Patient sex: M
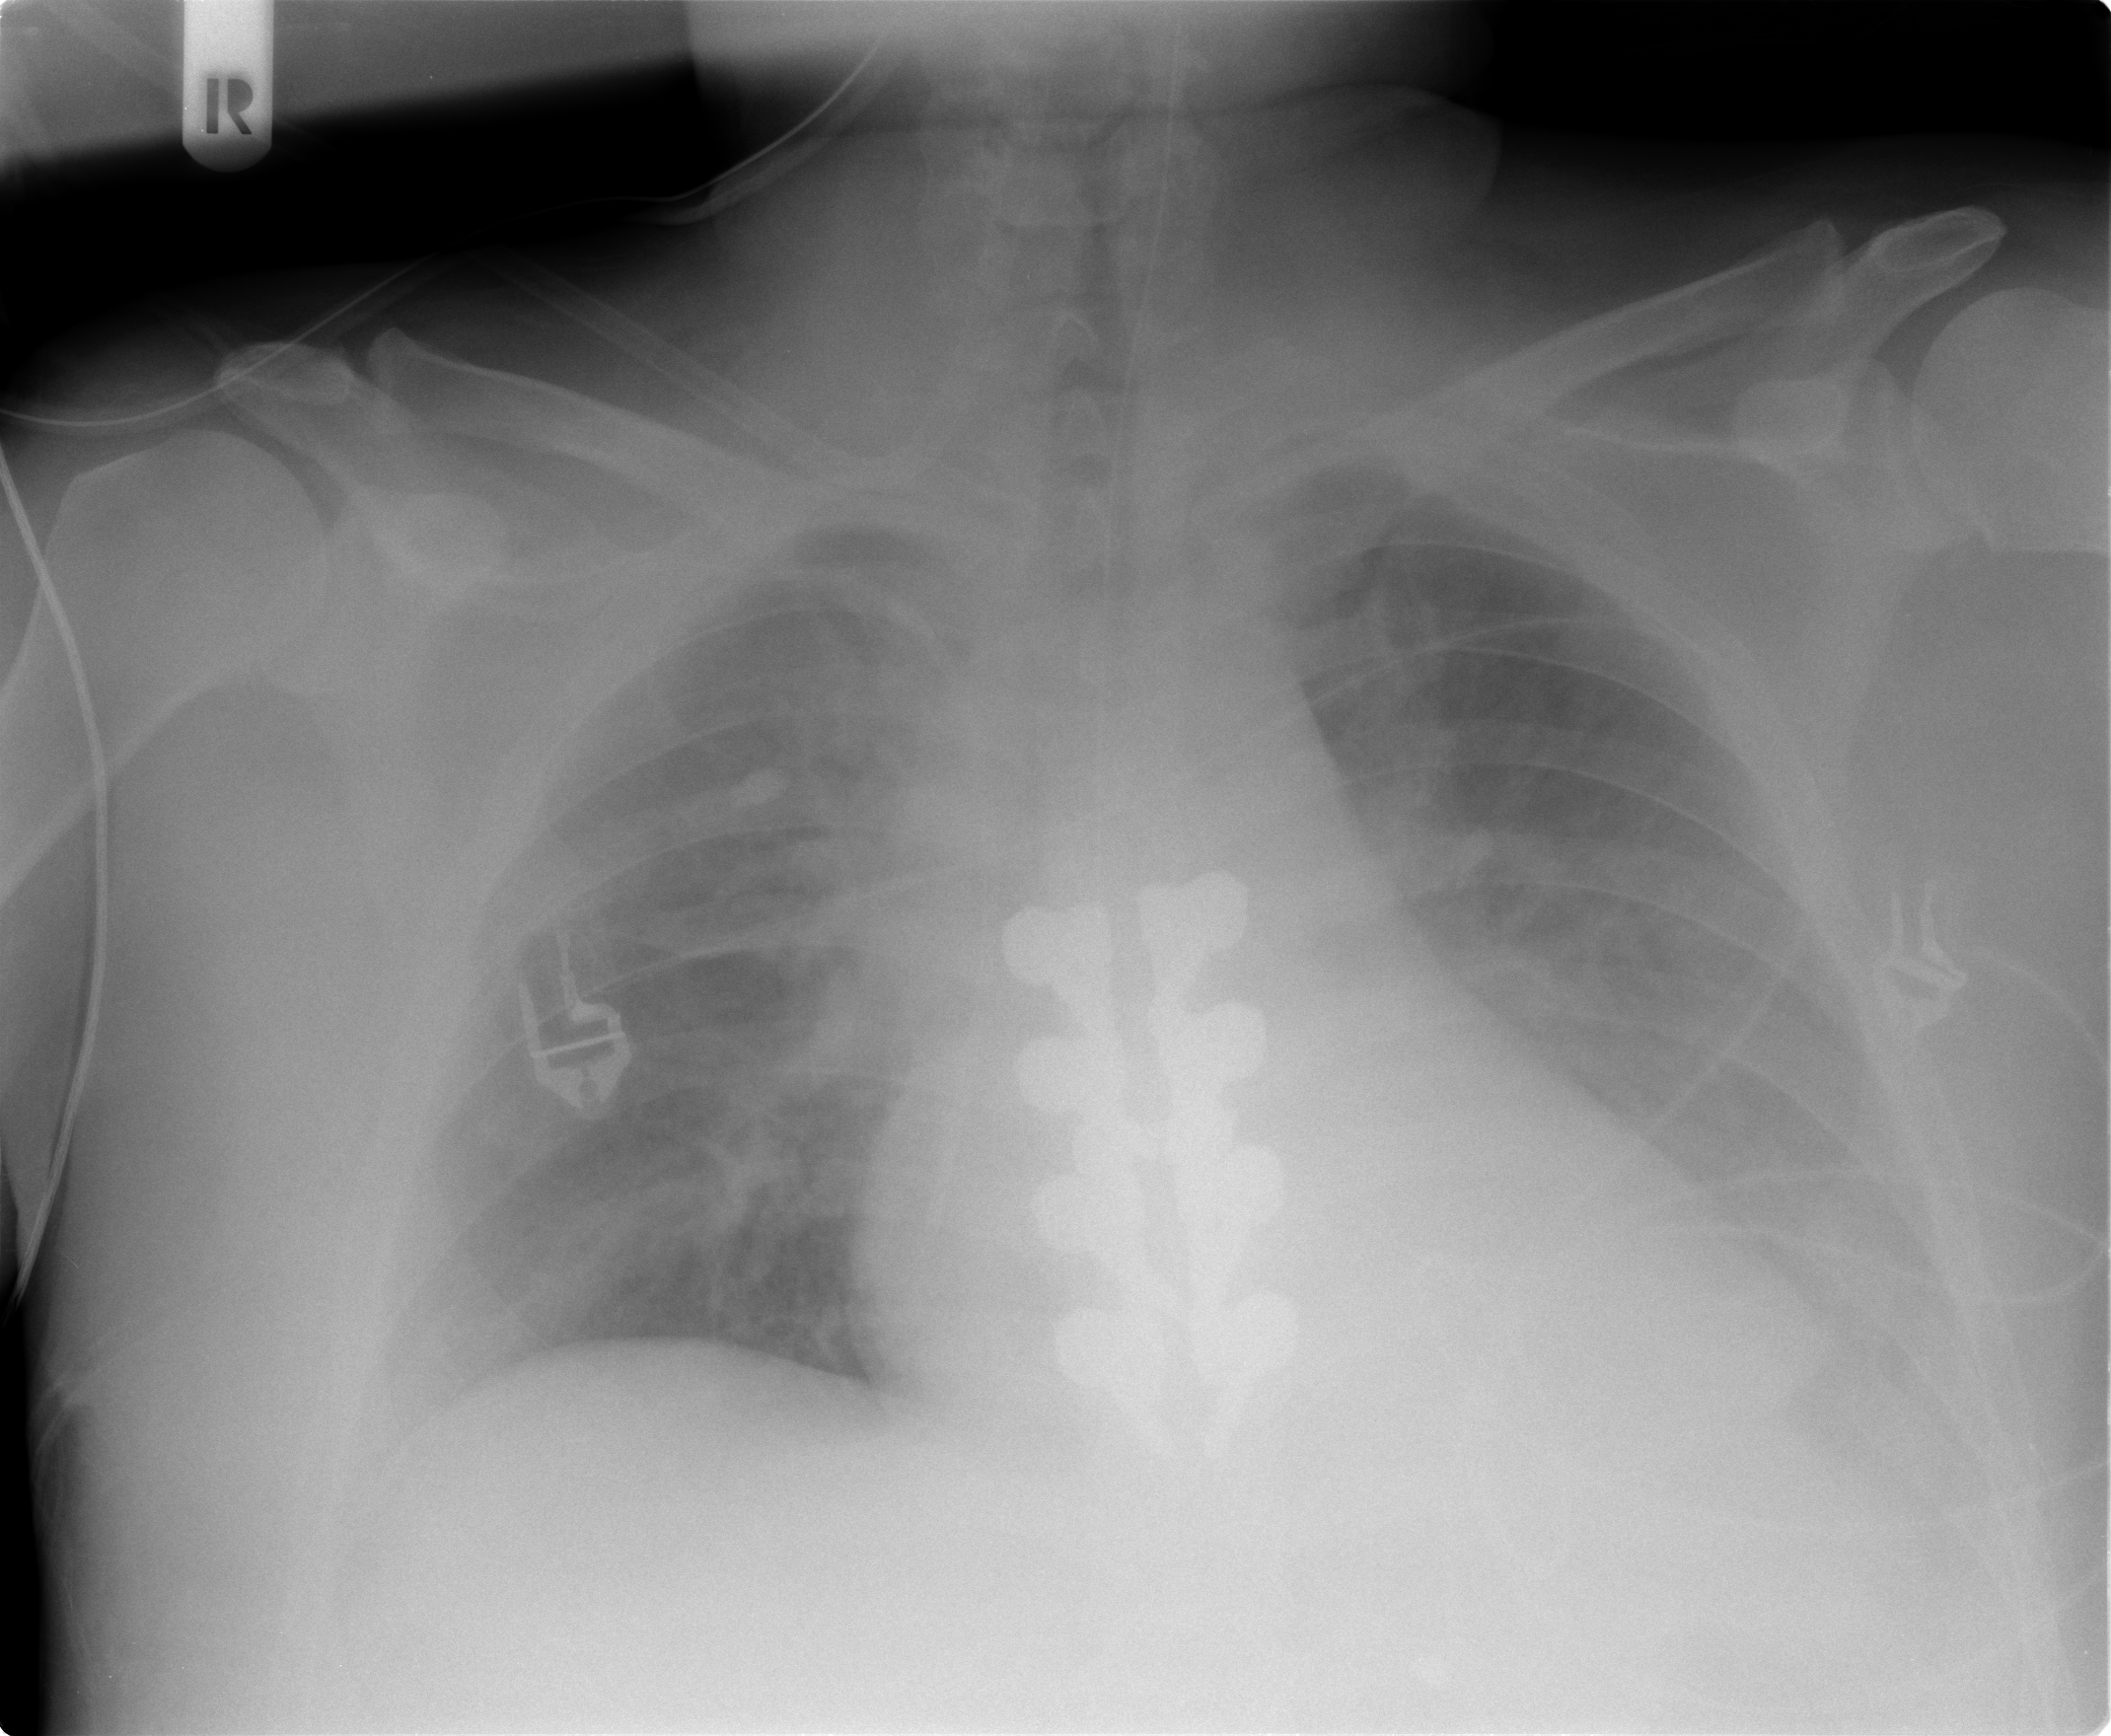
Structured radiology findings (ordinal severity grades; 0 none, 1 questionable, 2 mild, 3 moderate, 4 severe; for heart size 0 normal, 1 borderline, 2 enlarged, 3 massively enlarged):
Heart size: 0
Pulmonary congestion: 2
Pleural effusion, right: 2
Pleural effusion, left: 3
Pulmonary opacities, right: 2
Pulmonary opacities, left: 2
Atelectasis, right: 2
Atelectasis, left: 2